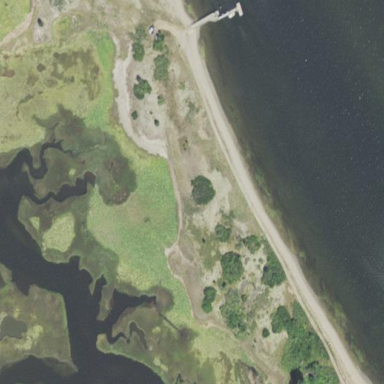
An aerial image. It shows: Sandy beach with natural surroundings.